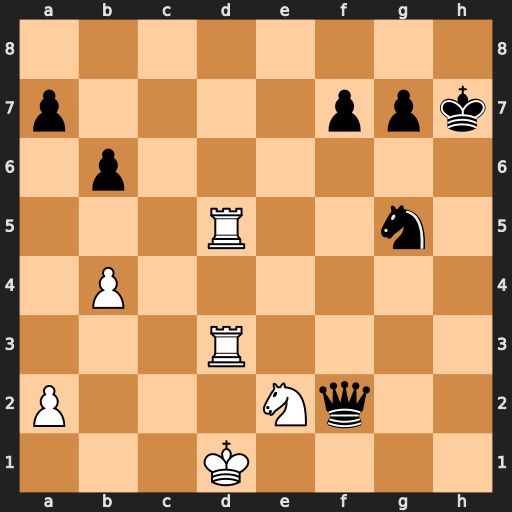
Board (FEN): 8/p4ppk/1p6/3R2n1/1P6/3R4/P3Nq2/3K4
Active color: w
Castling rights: -
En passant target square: -
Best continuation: Rxg5 Qf1+ Kd2